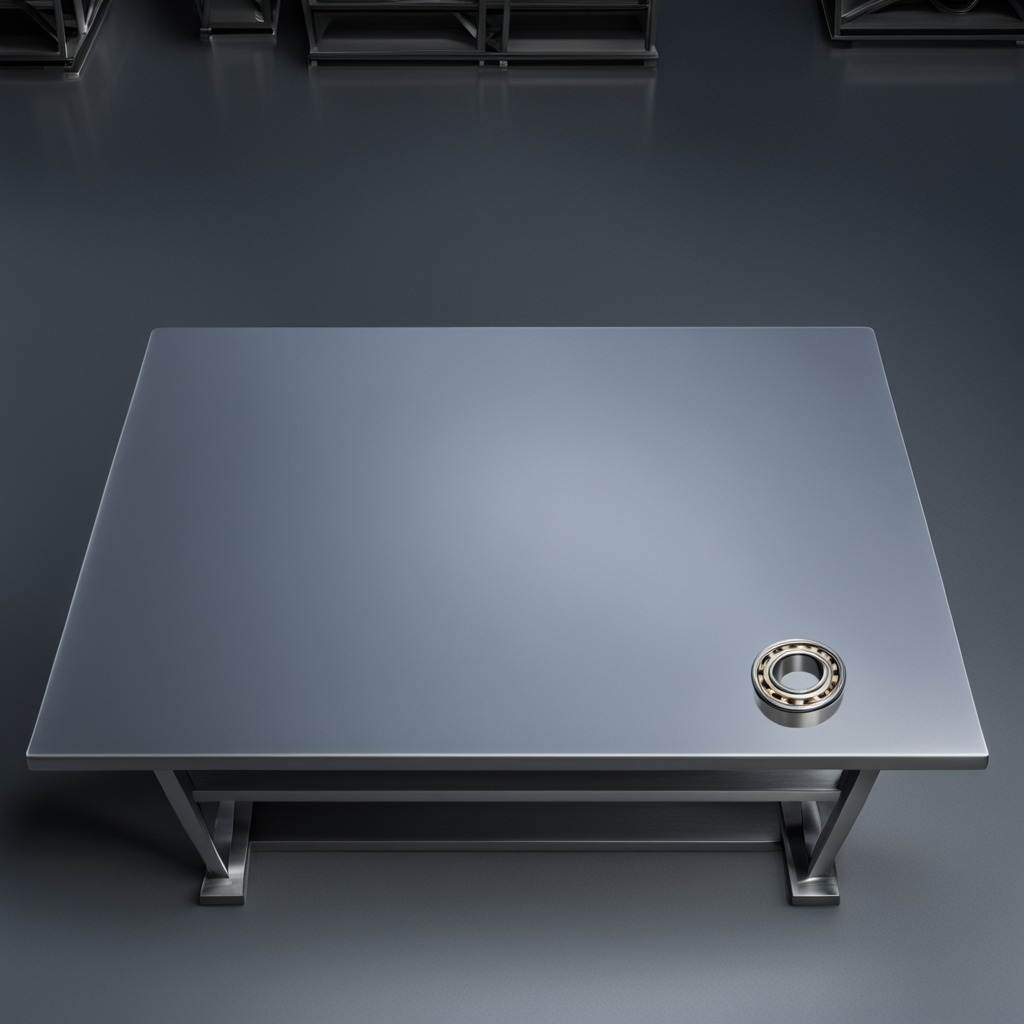
A metal ball bearing is lying on the tabletop.